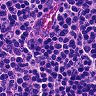
Metastatic tissue present: no